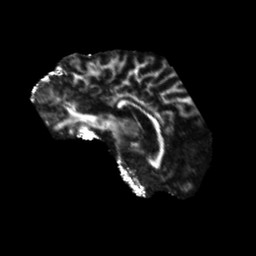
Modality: FA
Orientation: sagittal
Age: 58
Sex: male
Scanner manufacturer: siemens
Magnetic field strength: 3 T
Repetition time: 5.25 s
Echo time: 0.08 s